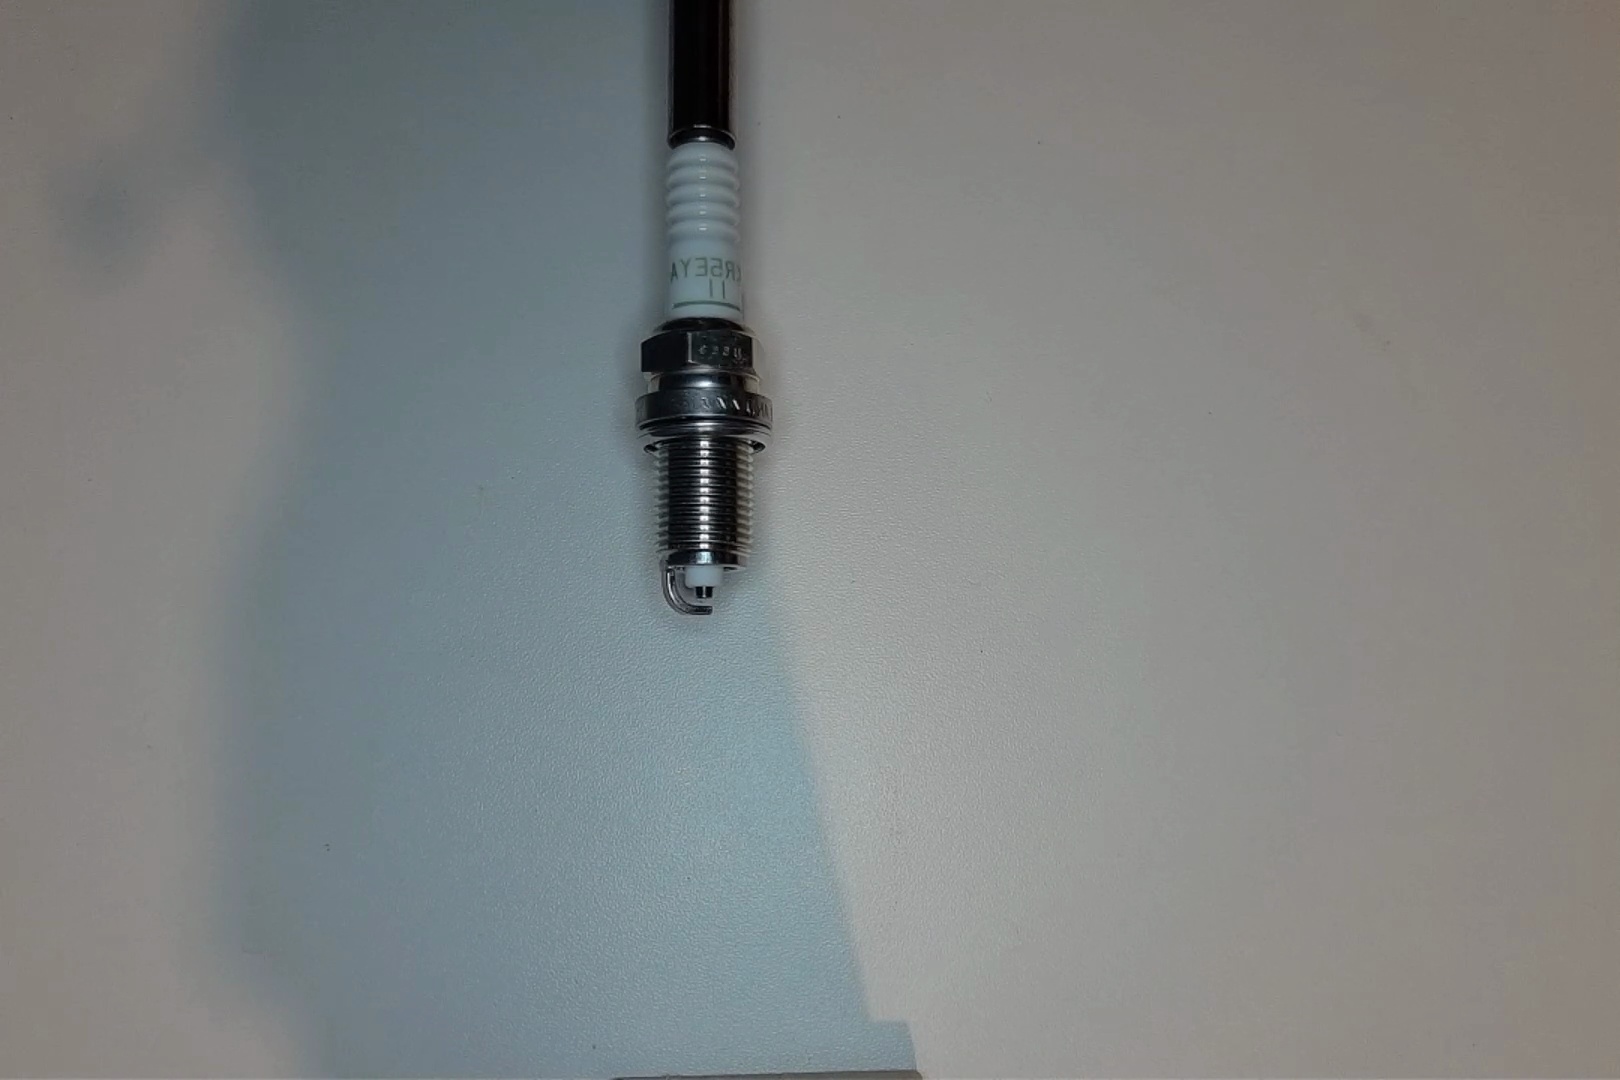
Label: no anomaly